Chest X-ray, AP view. Patient: 58 years old, sex M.
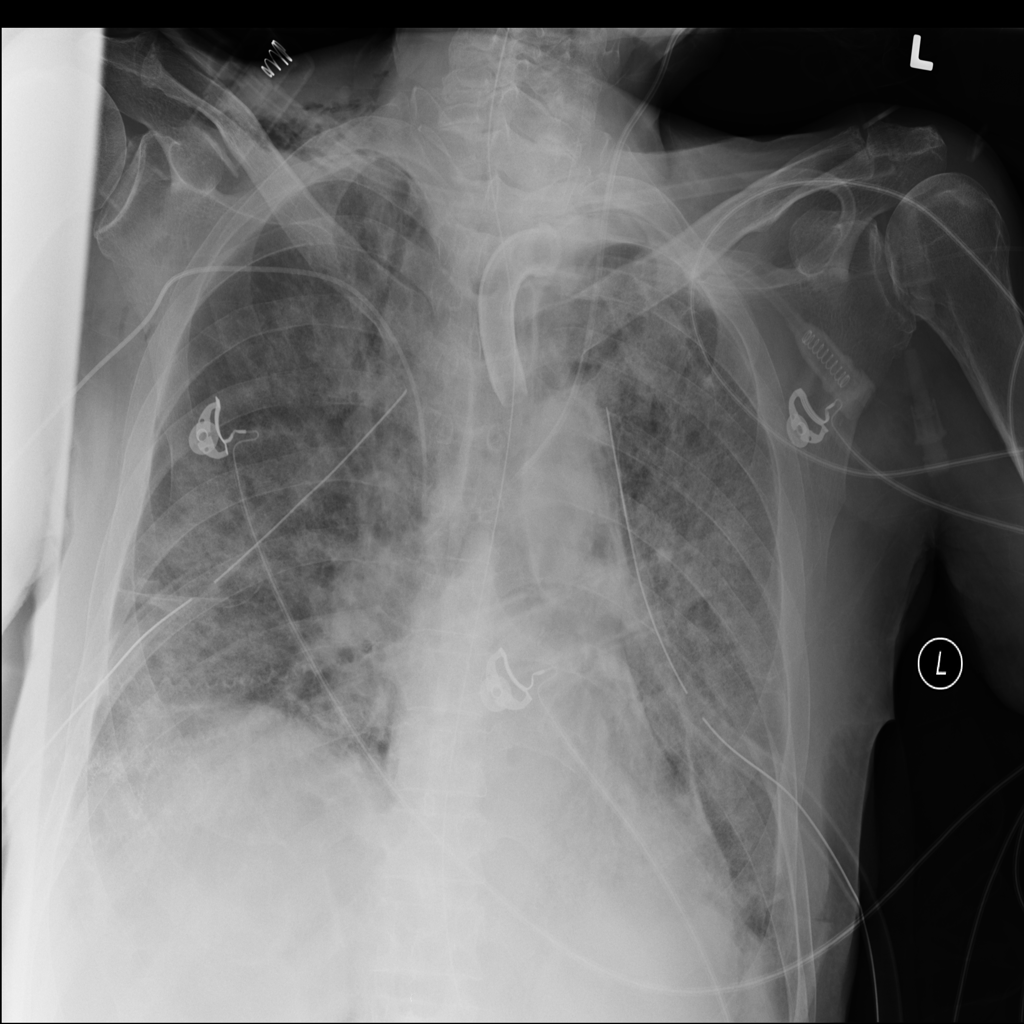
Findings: Emphysema